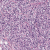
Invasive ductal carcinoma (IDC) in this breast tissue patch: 1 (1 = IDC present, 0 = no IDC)